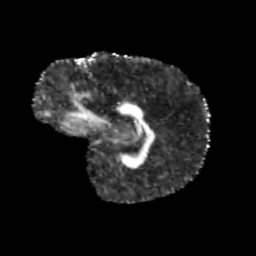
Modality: FA
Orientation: sagittal
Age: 9
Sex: male
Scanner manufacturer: siemens
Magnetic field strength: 3 T
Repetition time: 3.8 s
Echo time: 0.07 s